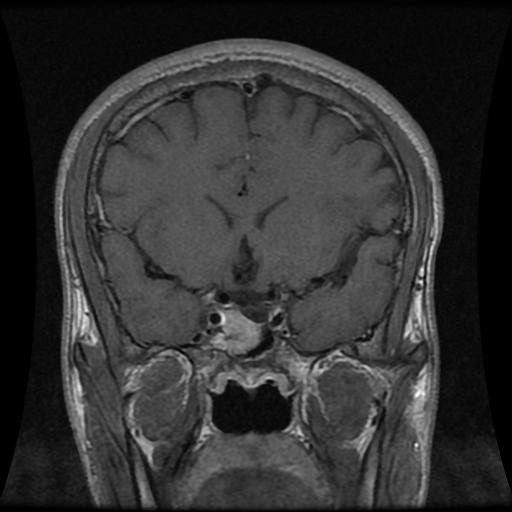
Label: pituitary